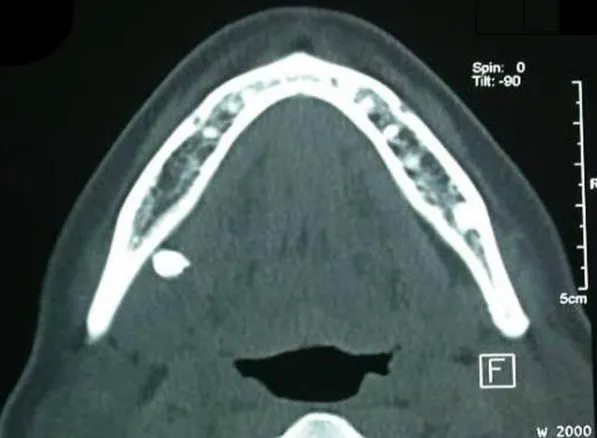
Axial Computed Tomography scan showing high density area.
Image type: radiology (ct)